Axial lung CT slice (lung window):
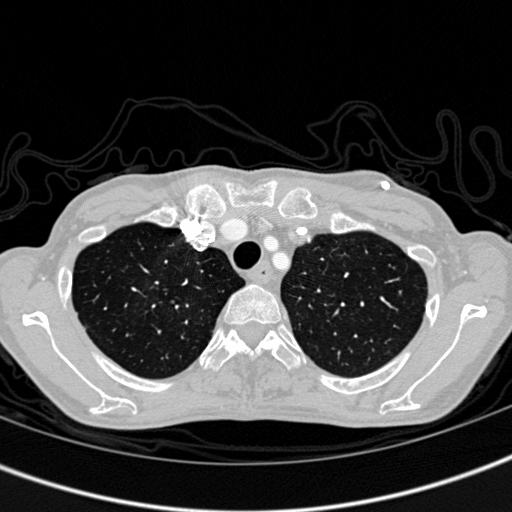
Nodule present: no